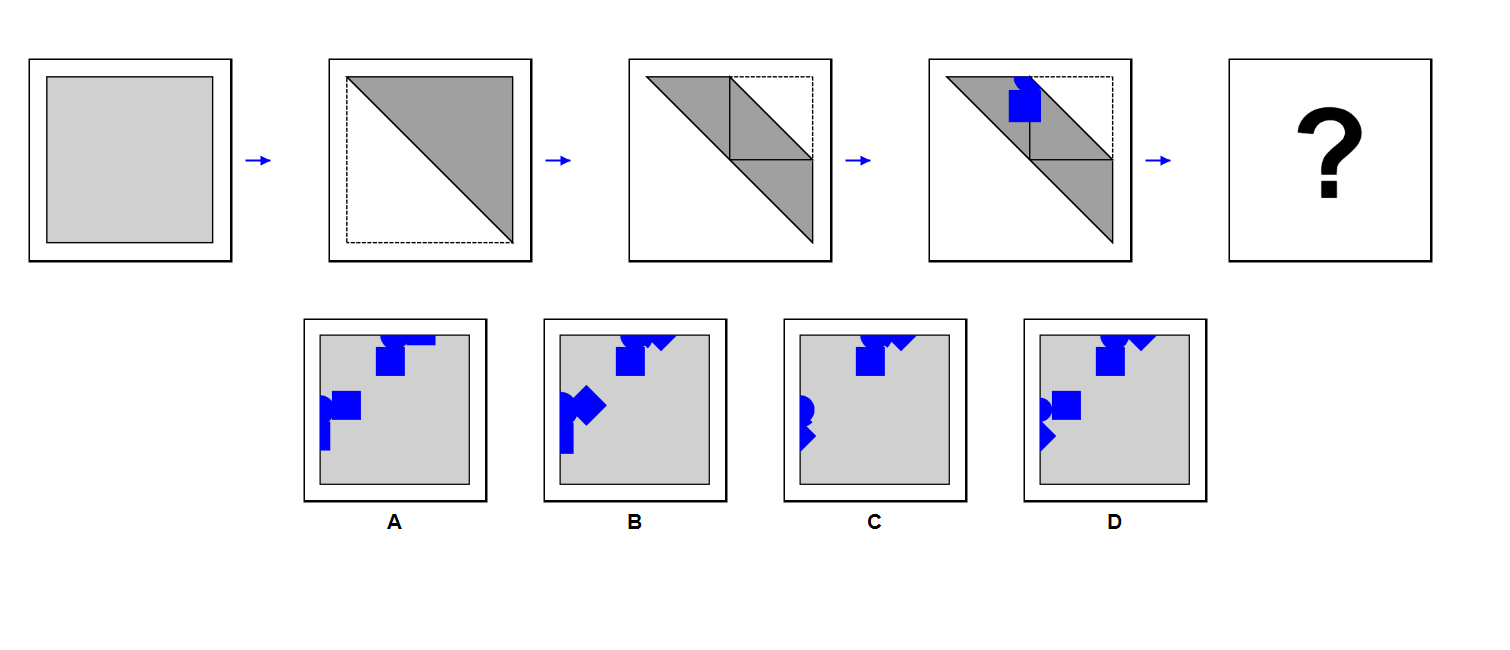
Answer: A